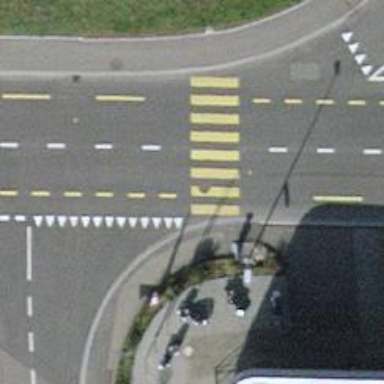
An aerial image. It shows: Kerb barrier.